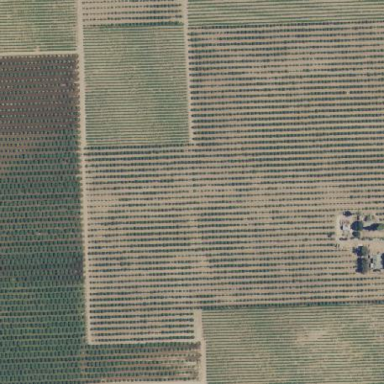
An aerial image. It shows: Vineyard with grape crops.